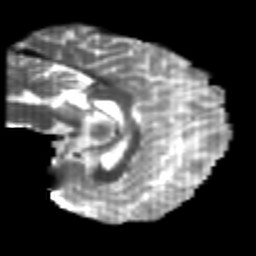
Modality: T2w
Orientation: sagittal
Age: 26
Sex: male
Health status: healthy
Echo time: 0.074 s